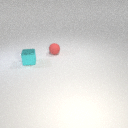
small red rubber sphere to the right of small cyan metal cube